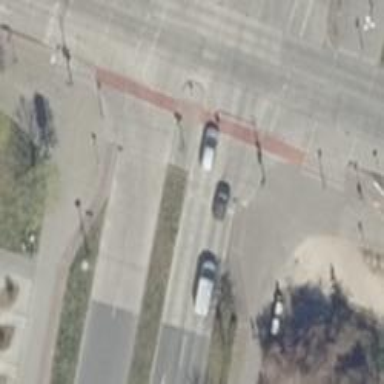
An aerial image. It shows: Road crossing with traffic signals.